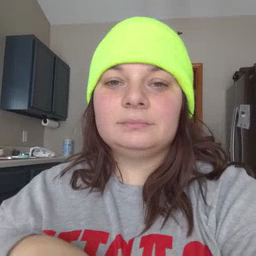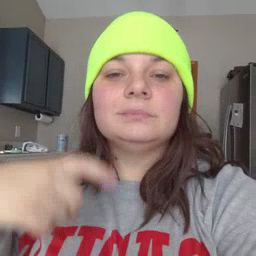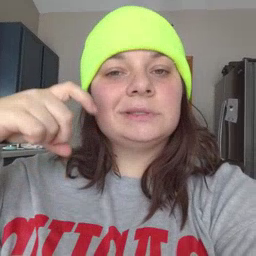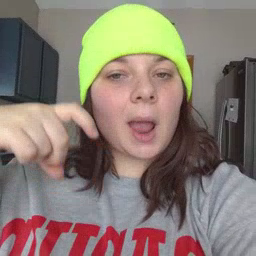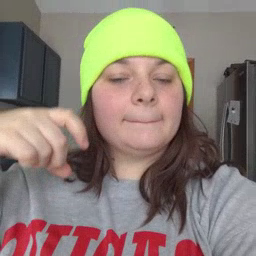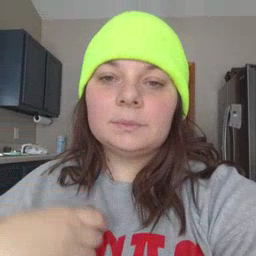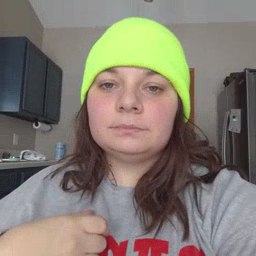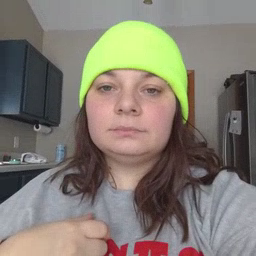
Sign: time